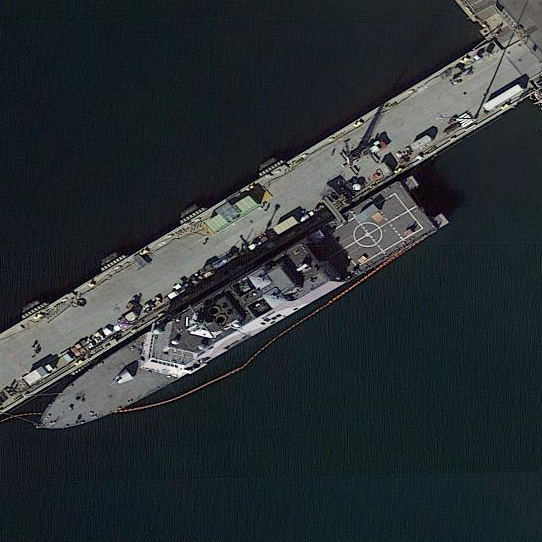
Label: Freedom-class_combat_ship